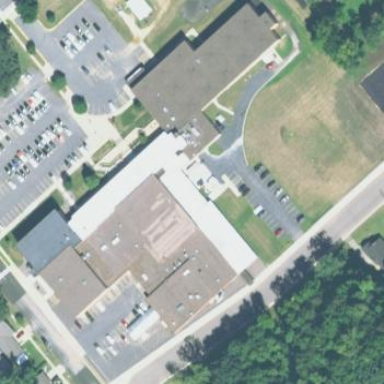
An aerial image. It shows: School.